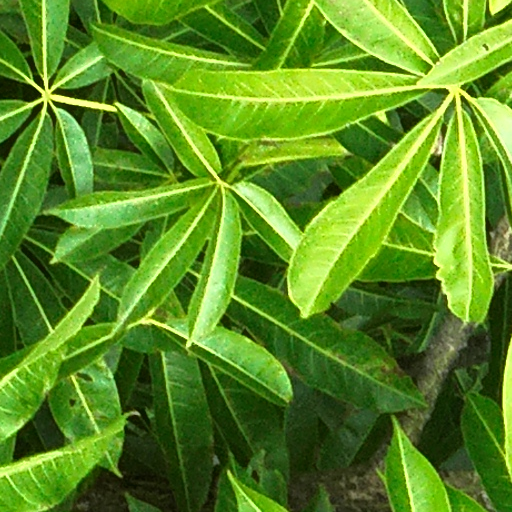
Species: Ceiba pentandra
GBIF accepted scientific name: Ceiba pentandra
Crown area (m\u00b2): 142.16